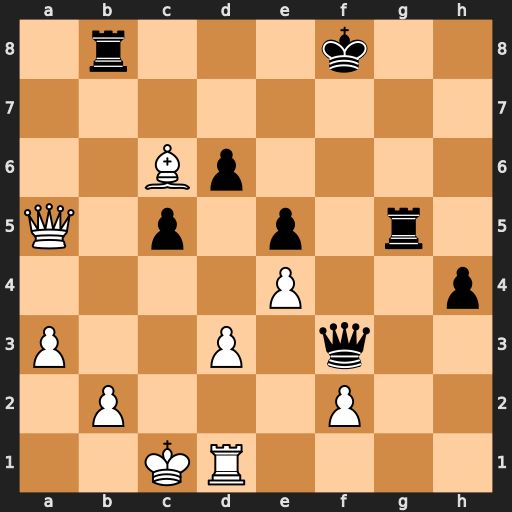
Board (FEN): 1r3k2/8/2Bp4/Q1p1p1r1/4P2p/P2P1q2/1P3P2/2KR4
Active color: w
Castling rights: -
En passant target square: -
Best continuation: Qc7 Qf4+ Kb1 Rxb2+ Kxb2